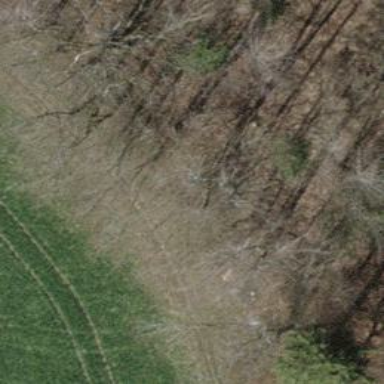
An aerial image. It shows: Grass track with grade 5 tracktype.